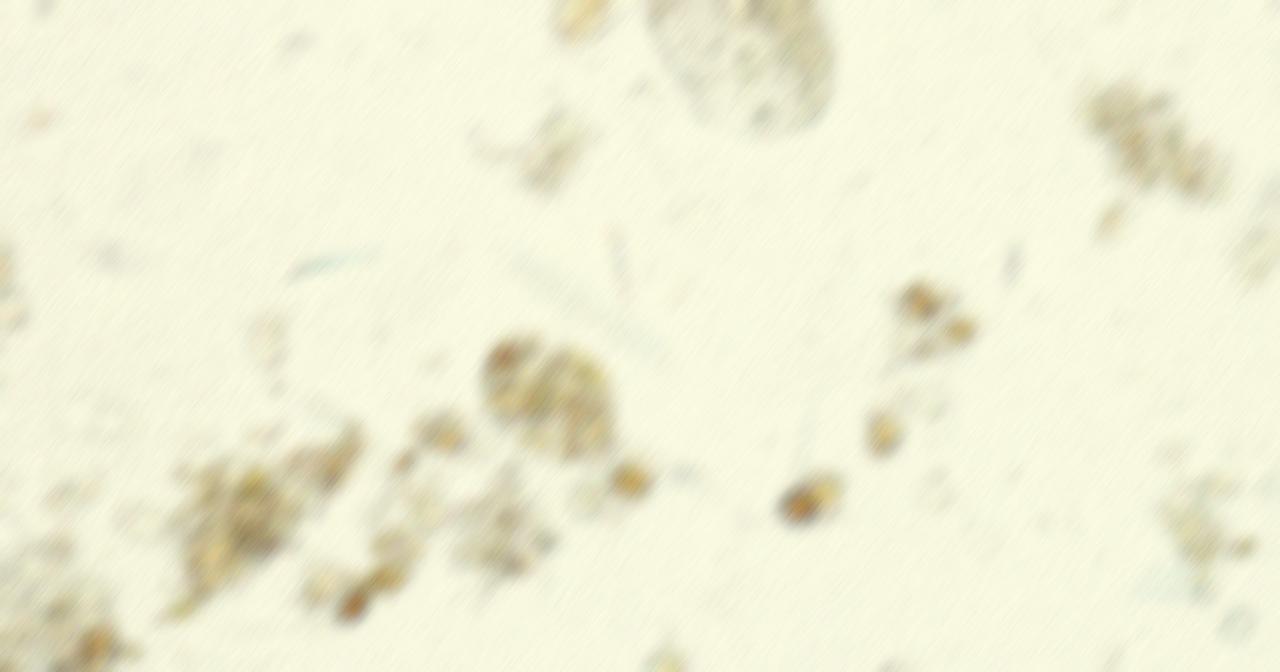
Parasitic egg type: Hookworm egg